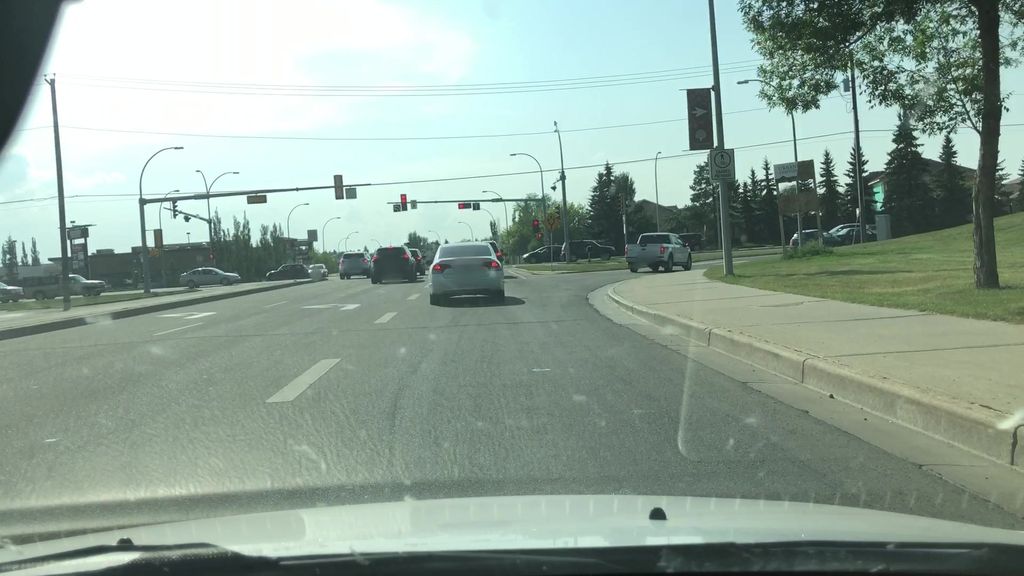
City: edmonton